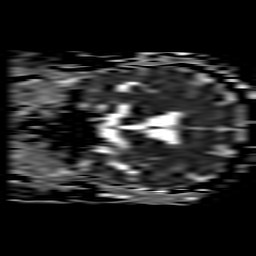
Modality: ADC
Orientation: coronal
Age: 55
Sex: male
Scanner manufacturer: philips
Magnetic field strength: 3 T
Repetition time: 3.334 s
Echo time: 0.076 s